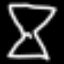
Label: hourglass